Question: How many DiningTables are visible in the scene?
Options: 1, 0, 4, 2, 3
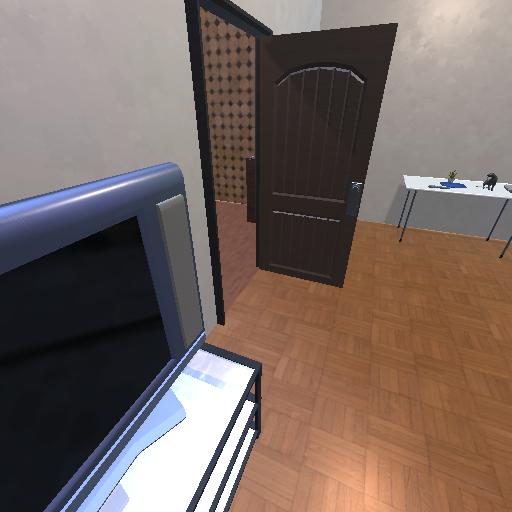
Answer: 1